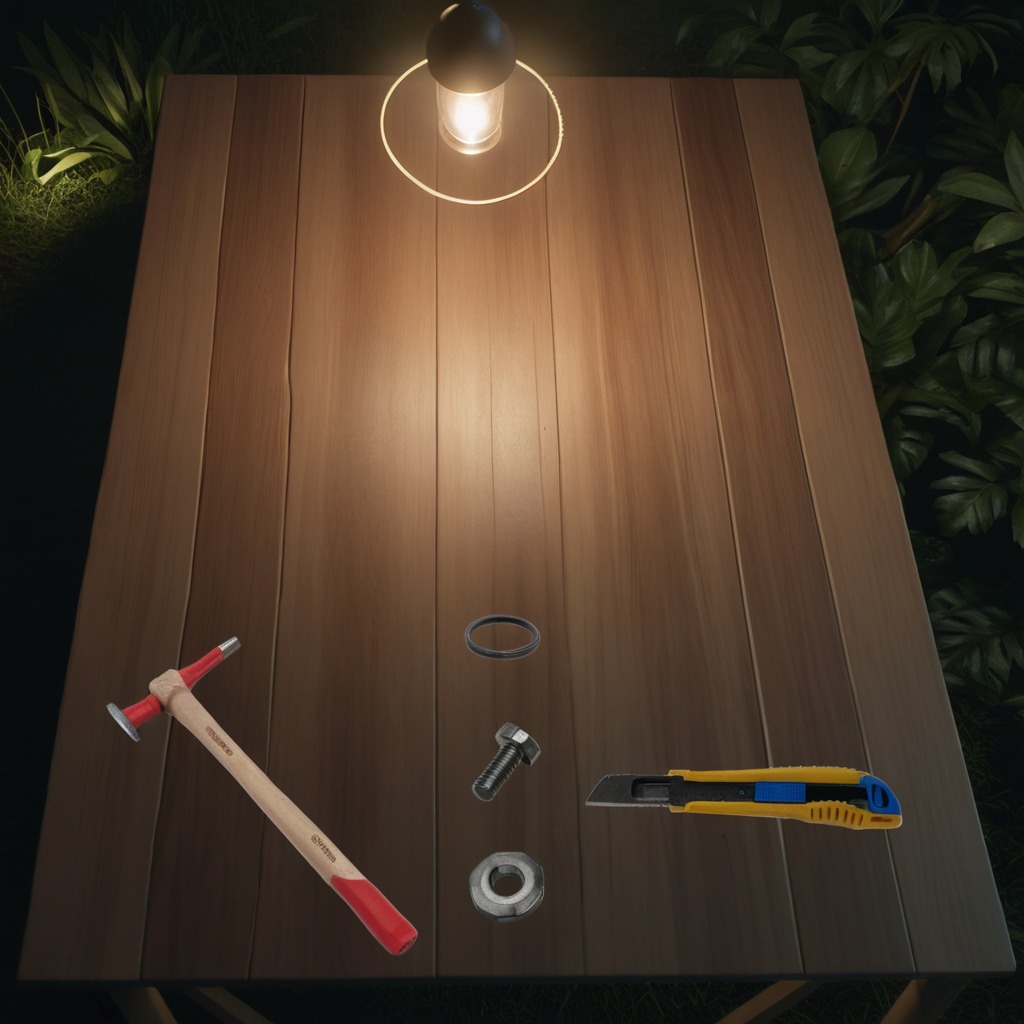
A rubber Oring, a utility knife, a flat metal washer, a metal machine screw, and a hammer are lying on the wooden table.